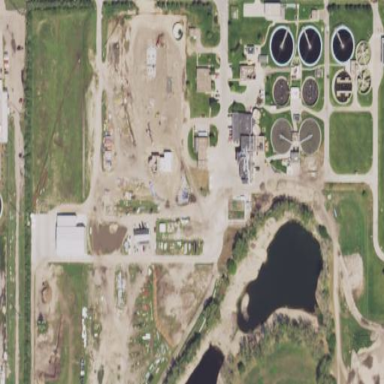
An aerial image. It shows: Industrial area with wastewater treatment plant.